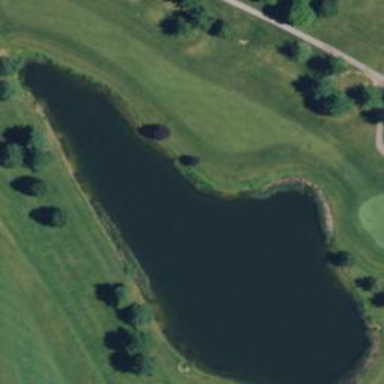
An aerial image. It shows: Water hazard in golf course. The hazard is natural water feature.